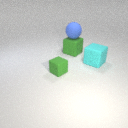
large cyan rubber cube in front of large green rubber cube